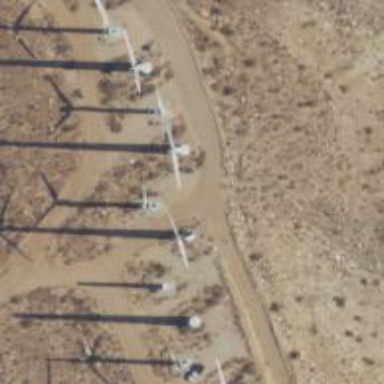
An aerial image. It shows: Horizontal axis wind turbine generating power from wind.